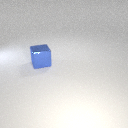
large blue metal cube